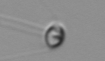
Label: Chaetoceros